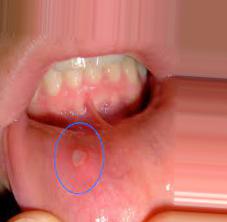
Condition: Mouth Ulcer